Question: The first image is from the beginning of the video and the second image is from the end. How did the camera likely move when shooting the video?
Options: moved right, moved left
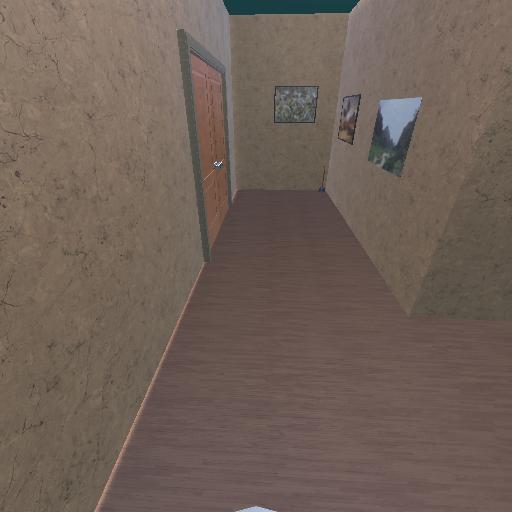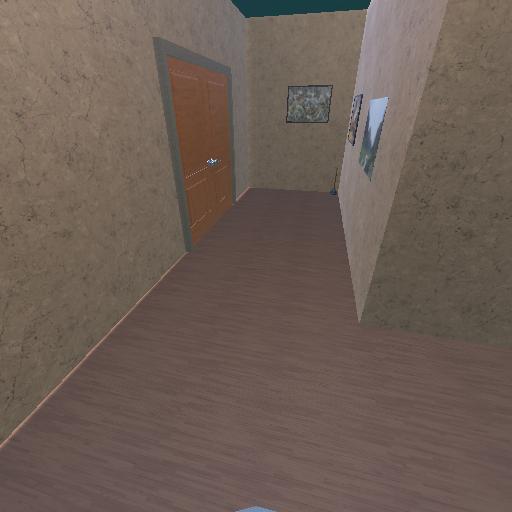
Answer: moved right